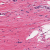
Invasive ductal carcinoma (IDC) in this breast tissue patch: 0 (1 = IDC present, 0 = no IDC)